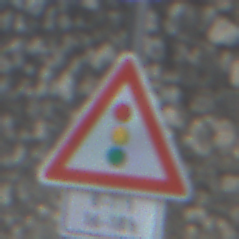
Verkehrszeichen: Lichtzeichenanlage
Zusatzzeichen unten: ZeitangabenOhneBeschraenkungAufWochentage2
Umgebung: Outdoor, Suburban
Tageszeit: MorningAfternoon
Wetter: PartlyCloudy
Licht: Natural
Jahreszeit: NotSpecified
Kontrast: LowContrast